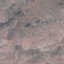
Land use / land cover class: HerbaceousVegetation